Question: I'm triyng to load a html file into a BrowserField.
The html file is located inside the res folder.

This is how I build the browserField object:
'''
InputStream content = getClass().getResourceAsStream("/www/html/welcome2.html");
try {
byte[] html = IOUtilities.streamToBytes(content);
BrowserFieldConfig config = new BrowserFieldConfig();
HttpHeaders headers = new HttpHeaders();
headers.addProperty(HttpHeaders.HEADER_CONTENT_TYPE, HttpHeaders.CONTENT_TYPE_TEXT_HTML);
headers.addProperty(HttpHeaders.HEADER_ACCEPT_CHARSET, "UTF-8");
config.setProperty(BrowserFieldConfig.HTTP_HEADERS, headers);
BrowserField contentField = new BrowserField(config);
vfm_r.add(contentField);
contentField.displayContent(new String(html), "http://localhost");
} catch (IOException e) {
e.printStackTrace();
}
'''
This is the html file:
'''
<html>
<head>
<meta charset="UTF-8">
<meta name="apple-mobile-web-app-capable" content="yes" />
<meta name="viewport" content="width=device-width, minimum-scale=1, maximum-scale=1" />
<link rel="stylesheet" href="../css/style-preferential.css">
</head>
<body id="welcome-page">
<div class="welcome-header"></div>
<div id="welcome-access-container">
<span>acceder mi cuenta</span>
</div>
<div id="owl-demo" class="owl-carousel owl-theme">
<div class="item"><span>Contact</span></div>
<div class="item"><span>Option 1</span></div>
<div class="item"><span>Option 2</span></div>
<div class="item"><span>Option 3</span></div>
<div class="item"><span>Option 4</span></div>
<div class="item"><span>Option 5</span></div>
</div>
<div id="image-carousel" class="owl-carousel owl-theme">
<div class="banner"><img src="../img/brown.png"></div>
<div class="banner"><img src="../img/orange.png"></div>
<div class="banner"><img src="../img/pink.png"></div>
<div class="banner"><img src="../img/green.png"></div>
<div class="banner"><img src="../img/blue.png"></div>
</div>
<div class="footer">
<div id="info-footer"><span>Lorem ipsum dolor sit amet</span></div>
</div>
</body>
</html>
'''
The problem is that the browserField takes something like 2 minutes to finish loading and
the style is never applied.
When I remove the import to the css
'''
<link rel="stylesheet" href="../css/style-preferential.css">
'''
the browserField loads the page instantly.
1) what should I do to prevent that long delay for the page loading when importing a style.
2) what should I do to make the browserField recognize the css?. Right now, as I mentioned,
the html is rendered after a long delay but the style is not applied.
Thanks in advance.
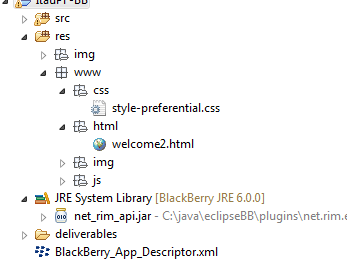
Answer: The issue here is not that the BrowserField does not recognise the css, it is that the BlackBerry does not find the css. It spends sometime looking for localhost as a resource, because BlackBerry devices do not recognise localhost as themselves, and in fact they don't really have an IP address, unless they are WiFi connected.
The 2 minutes delay you see is the BB device trying to find localhost.
So you need to use the "local:" 'protocol' so that the Browser knows to pick up the local files.
Here is some sample code that works for me. Try it, and then play round to get what you want:
'''
body { color: green; }
.item {
color: blue;
background-color: red;
}
'''
Above is my test "style-preferential.css" file.
'''
<html>
<head>
<meta charset="UTF-8">
<meta name="apple-mobile-web-app-capable" content="yes" />
<meta name="viewport" content="width=device-width, minimum-scale=1, maximum-scale=1" />
<link rel="stylesheet" href="/www/css/style-preferential.css">
</head>
<body id="welcome-page">
<div class="welcome-header"></div>
<div id="welcome-access-container">
<span>acceder mi cuenta</span>
</div>
<div id="owl-demo">
<div class="item">Contact1</div>
<div class="item"><span>Option 1</span></div>
<div class="item"><span>Option 2</span></div>
<div class="item"><span>Option 3</span></div>
<div class="item"><span>Option 4</span></div>
<div class="item"><span>Option 5</span></div>
</div>
<div class="banner"><img src="/img/icon.png"></div>
<div class="footer">
<div id="info-footer"><span>Lorem ipsum dolor sit amet</span></div>
</div>
</body>
</html>
'''
The above is my cut down version of your test html.
And finally this is the change I made to your code:
'''
contentField.displayContent(new String(html), "local:///");
'''
My project looks like this:

and the output looks like this: